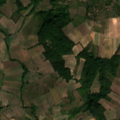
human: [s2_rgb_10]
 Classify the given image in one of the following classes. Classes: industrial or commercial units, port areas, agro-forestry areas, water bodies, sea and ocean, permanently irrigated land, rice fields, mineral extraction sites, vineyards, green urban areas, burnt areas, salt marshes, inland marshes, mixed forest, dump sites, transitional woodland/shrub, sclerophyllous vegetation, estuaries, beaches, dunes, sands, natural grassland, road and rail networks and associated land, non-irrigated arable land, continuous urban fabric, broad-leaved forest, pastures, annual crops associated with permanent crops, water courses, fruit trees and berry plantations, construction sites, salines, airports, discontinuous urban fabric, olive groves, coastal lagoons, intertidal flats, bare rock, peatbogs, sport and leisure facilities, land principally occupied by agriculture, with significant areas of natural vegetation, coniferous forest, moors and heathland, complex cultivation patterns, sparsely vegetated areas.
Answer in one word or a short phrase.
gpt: pastures, complex cultivation patterns, land principally occupied by agriculture, with significant areas of natural vegetation, broad-leaved forest